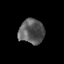
Tissue: prostate
Cell type: T cells
Senescence score: 0.3091
Nuclear area (px): 609
Mean DAPI intensity: 90.598